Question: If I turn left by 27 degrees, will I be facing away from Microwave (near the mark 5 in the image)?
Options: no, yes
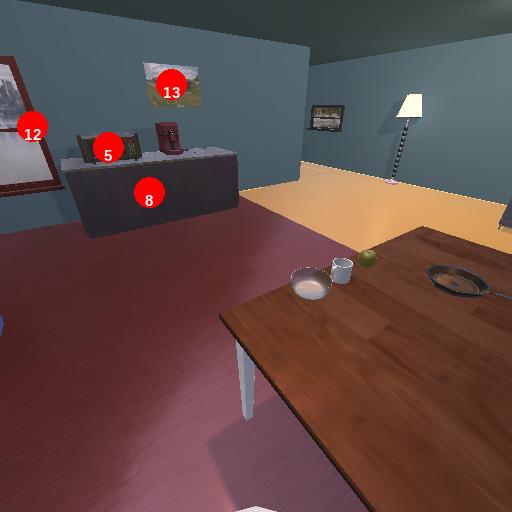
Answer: no